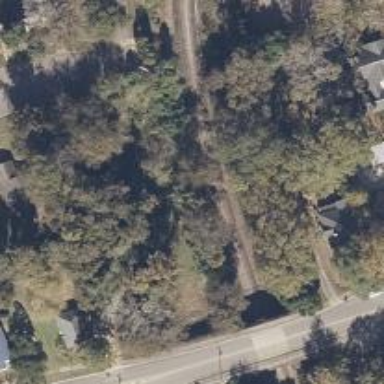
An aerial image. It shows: Railway track.